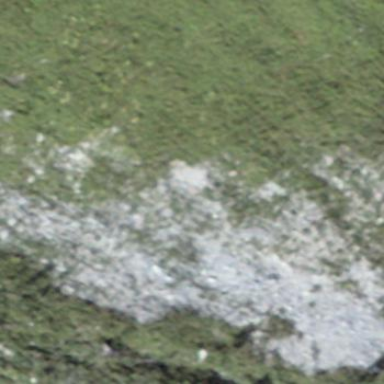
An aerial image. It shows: Natural scree.